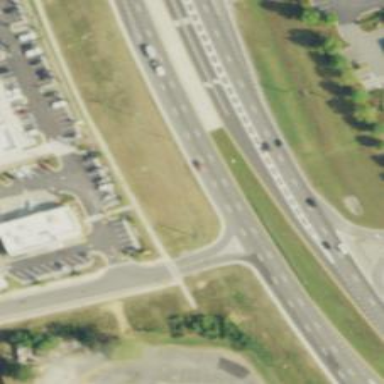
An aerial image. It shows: Asphalt road with primary link designation.